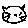
Label: cat